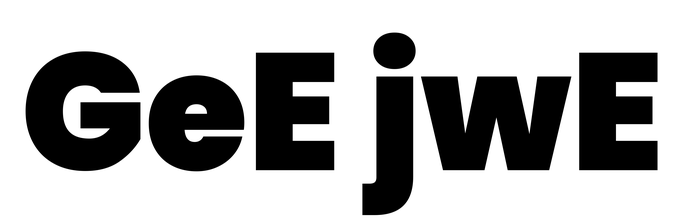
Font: Poppins-Black